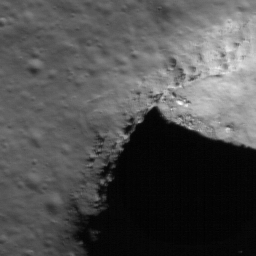
Pit: Compton Pit
Host crater: Compton Crater
Host type: impact_melt
Lunar coordinates: latitude 56.225, longitude 106.196